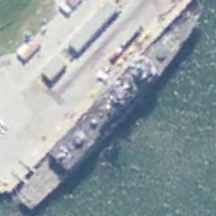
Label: cruiser